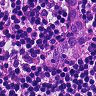
Metastatic tissue present: no